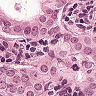
Metastatic tissue present: yes